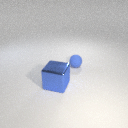
small blue rubber sphere to the right of large blue metal cube